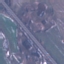
Land use / land cover: Highway